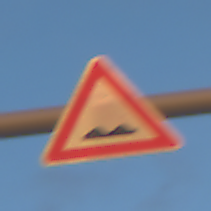
Verkehrszeichen: UnebeneFahrbahn
Umgebung: Outdoor, Nature
Tageszeit: SunriseSunset
Wetter: PartlyCloudy
Licht: Natural
Jahreszeit: NotSpecified
Kontrast: LowContrast